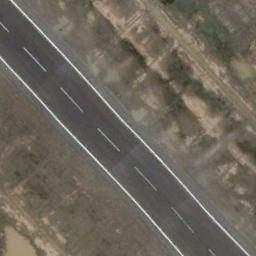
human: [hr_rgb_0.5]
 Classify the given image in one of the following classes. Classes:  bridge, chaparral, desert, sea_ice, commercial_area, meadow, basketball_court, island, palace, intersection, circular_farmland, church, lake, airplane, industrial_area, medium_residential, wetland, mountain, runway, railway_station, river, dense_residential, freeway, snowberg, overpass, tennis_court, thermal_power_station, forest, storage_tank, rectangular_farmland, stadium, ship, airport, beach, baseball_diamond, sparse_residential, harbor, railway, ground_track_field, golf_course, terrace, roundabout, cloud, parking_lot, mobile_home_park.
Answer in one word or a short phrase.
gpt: runway